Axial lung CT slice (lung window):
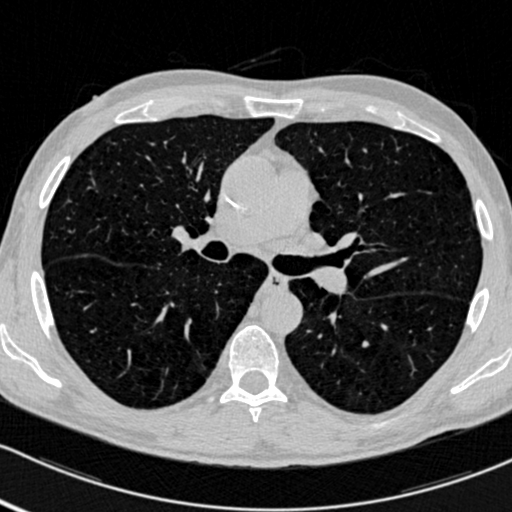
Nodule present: no